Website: home-depot
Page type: orders-overview
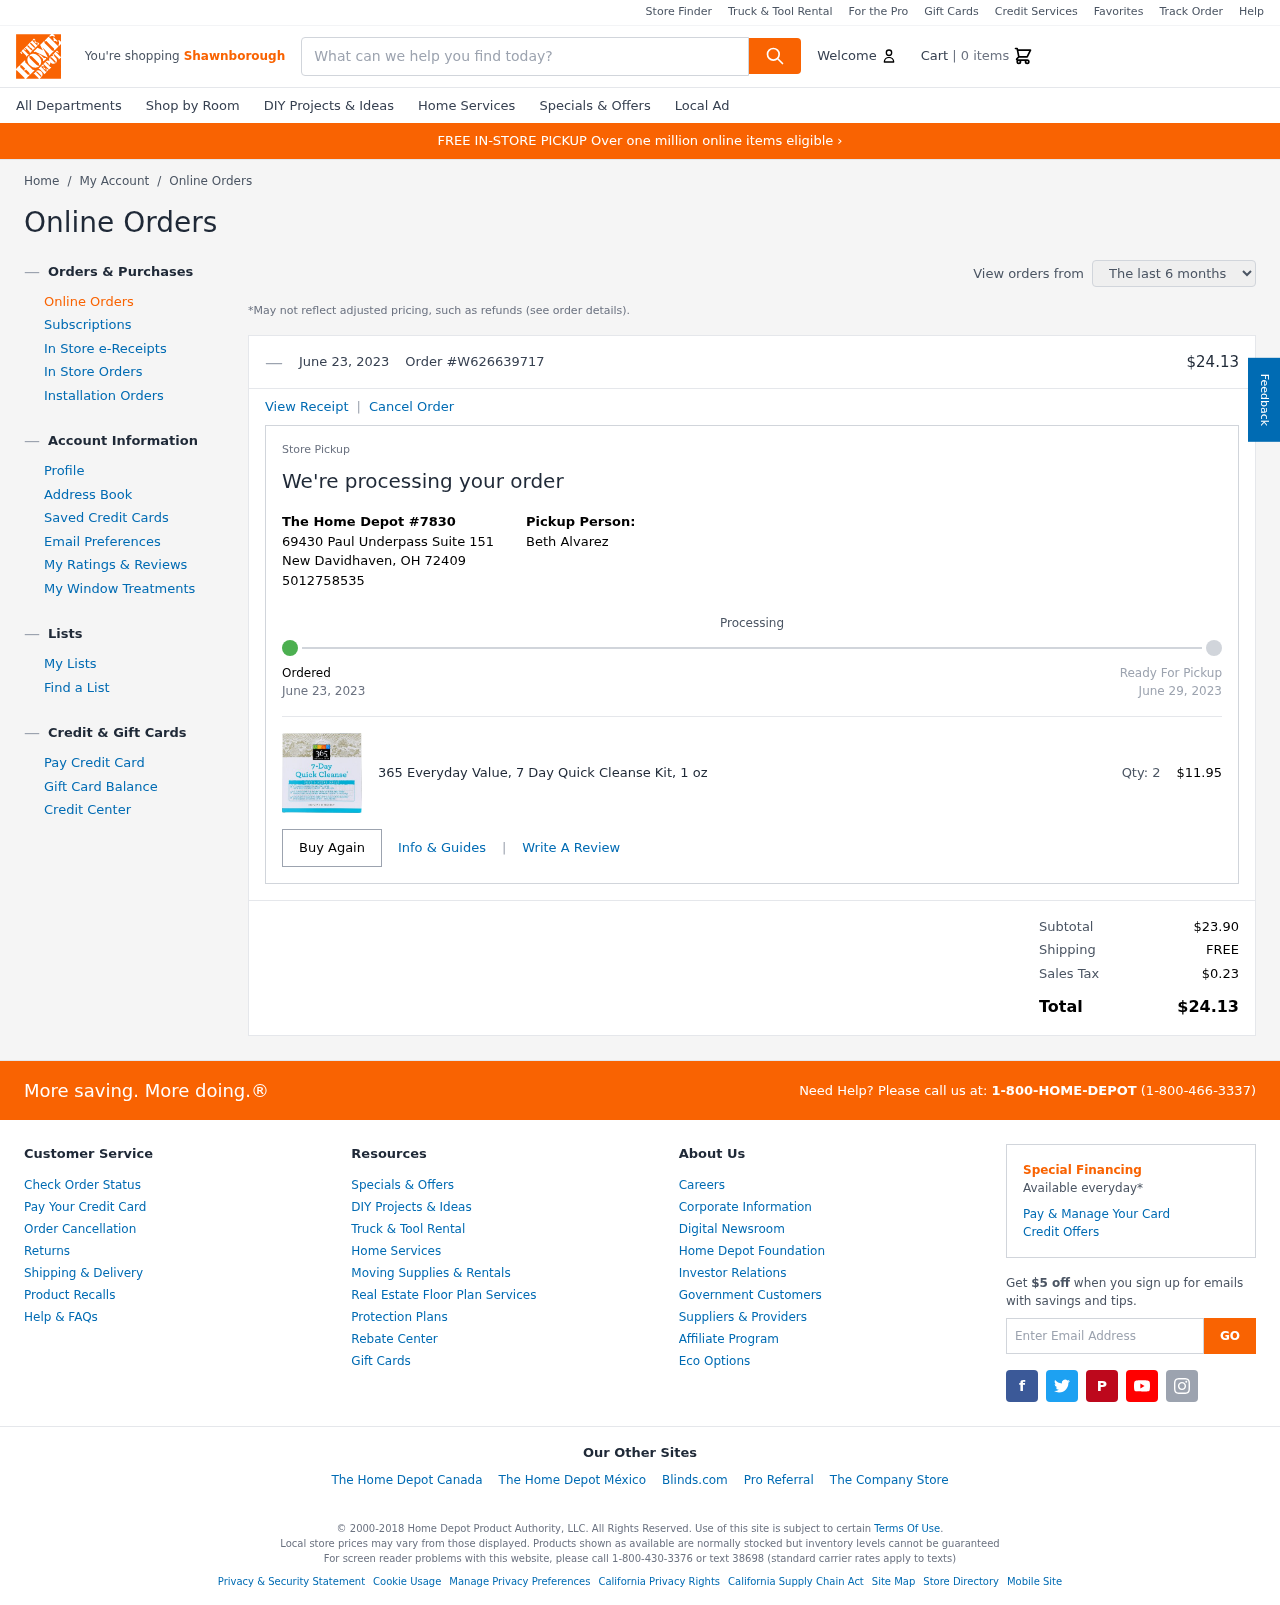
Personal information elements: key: PII_CITY
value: Shawnborough
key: PII_FULLNAME
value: Beth Alvarez
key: PII_LOCATION1_CITY_STATE_ZIP
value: New Davidhaven, OH 72409
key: PII_LOCATION1_STREET
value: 69430 Paul Underpass Suite 151
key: PII_PHONE
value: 5012758535
Product elements: key: PRODUCT1_NAME
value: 365 Everyday Value, 7 Day Quick Cleanse Kit, 1 oz
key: PRODUCT1_PRICE
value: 11.95
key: PRODUCT1_QUANTITY
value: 2
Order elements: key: ORDER_NUM_ITEMS
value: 0
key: ORDER_DATE
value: June 23, 2023
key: ORDER_ID
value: W626639717
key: ORDER_TOTAL
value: $24.13
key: ORDER_DELIVERY_DATE
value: June 29, 2023
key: ORDER_SUBTOTAL
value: $23.90
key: ORDER_SHIPPING_COST
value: FREE
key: ORDER_TAX
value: $0.23
Search elements: key: HEADER_SEARCH
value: What can we help you find today?